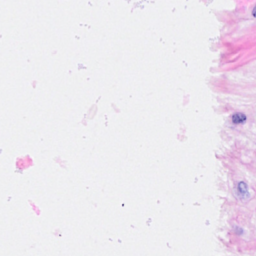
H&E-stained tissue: Breast